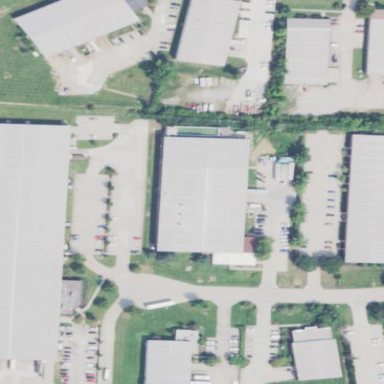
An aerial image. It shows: Industrial building.